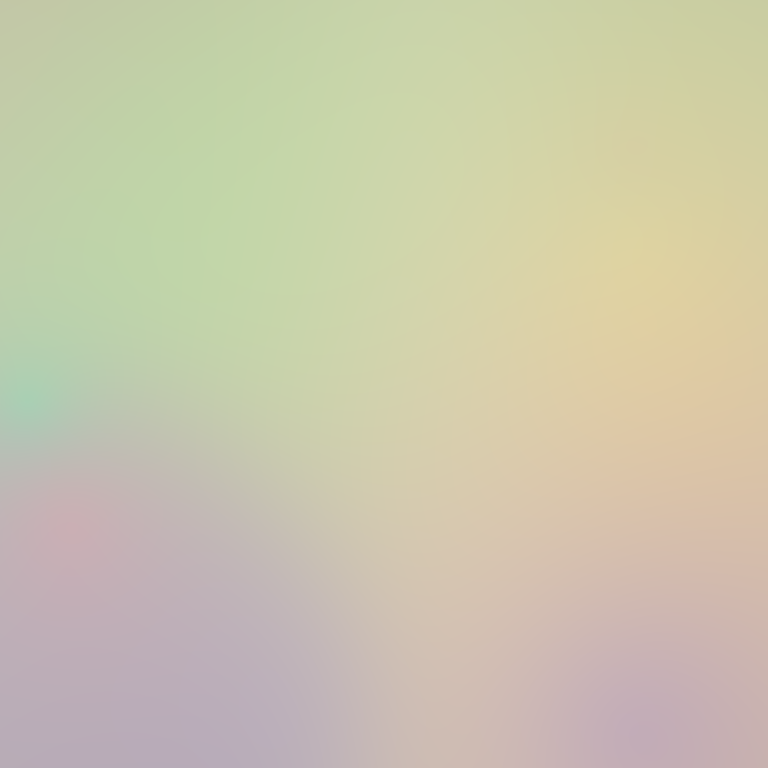
Abstract light effect, smooth gradient from soft green to gentle pink, calm atmosphere, diffuse glow, no room, no furniture, no objects.